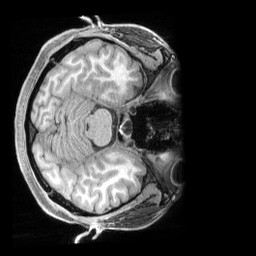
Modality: T1w
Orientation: axial
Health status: healthy
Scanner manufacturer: siemens
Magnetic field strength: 3 T
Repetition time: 2.4 s
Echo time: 0.00201 s